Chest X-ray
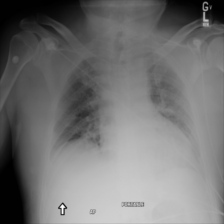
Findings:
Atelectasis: negative
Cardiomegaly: negative
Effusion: negative
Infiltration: negative
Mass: positive
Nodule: negative
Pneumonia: negative
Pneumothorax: negative
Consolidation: negative
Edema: negative
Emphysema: negative
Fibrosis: negative
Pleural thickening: negative
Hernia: negative